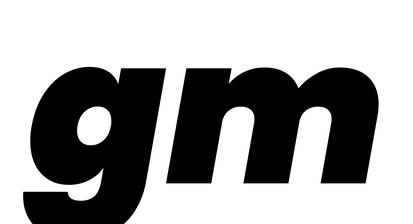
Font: Poppins-BlackItalic